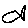
Label: fish